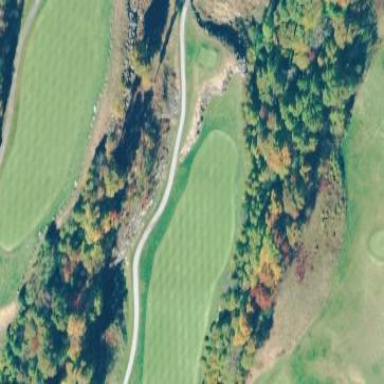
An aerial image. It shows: Grassy area designated for driving range golf.